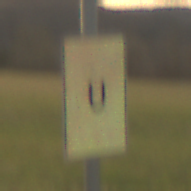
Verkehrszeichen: AnkuendigungOderFortsetzungUmleitungOhnePfeilsymbol
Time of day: SunriseSunset
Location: Outdoor (Nature)
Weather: PartlyCloudy
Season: NotSpecified
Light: Natural